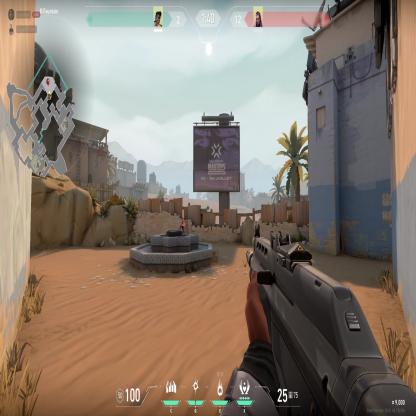
Label: enemy